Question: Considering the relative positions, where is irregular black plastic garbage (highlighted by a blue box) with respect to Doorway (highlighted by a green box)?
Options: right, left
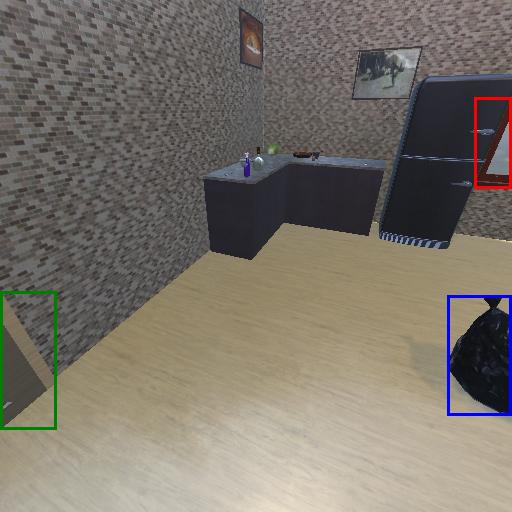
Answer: right